高一 · 立体几何学
如图三棱柱, $A B C D$ 为菱形, $\angle B A D=60^{\circ}, F A=F D, M$ 为 $A B$ 的中点, 平面 $F A D \perp$ 平面 $A B C D$.

(I) 求证: $A C \perp F M$;

(II) 若直线 $F M$ 与平面 $A B C D$ 所成角为 $45^{\circ}$, 求二面角 $F-M D-A$ 所成角的正弦值
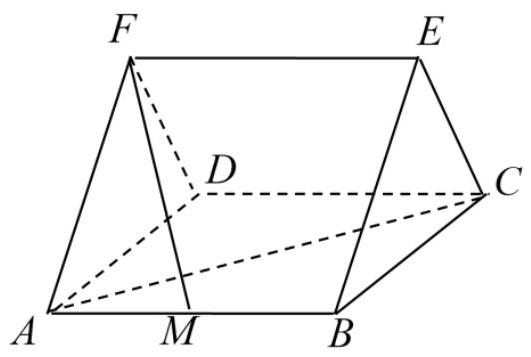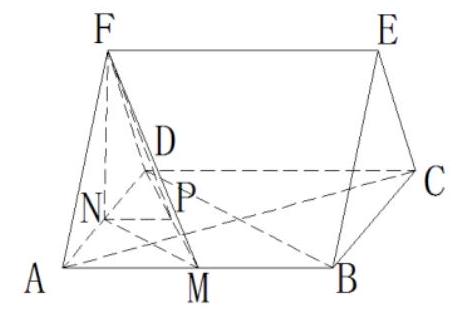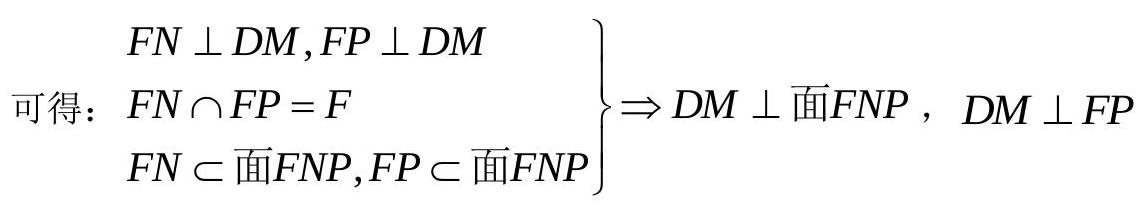
答案: ) 证明见解析 (II) $\frac{2 \sqrt{5}}{5}$
解析: 【分析】

(I) 取 $A D$ 的中点 $N$, 连接 $F N$, 可得 $F N \perp$ 面 $A B C D$, 可得 $F N \perp A C$, 同时由 $A C \perp M N$ ，可得 $A C \perp$ 面 $F M N ，$ 可得 $A C \perp F M$ ；

(II) 过 $N$ 作 $M D$ 的垂线, 垂足为 $P$, 连接 $F P$, 可得 $\angle F P N$ 即为二面角 $F-M D-A$所成角, 同时由题意可得 $N G=\frac{1}{2} A M, F N=M N$, 设设 $F N=a$, 则 $F N=M N=\mathrm{a}$, $N P=\frac{1}{2} A M=\frac{a}{2}, F P=\frac{\sqrt{5}}{2} \mathrm{a}$, 可得 $\sin \angle F P N$ 的值, 即二面角 $F-M D-A$ 所成角的正弦值为 $\frac{2 \sqrt{5}}{5}$.

【详解】

解: (I) 取 $A D$ 的中点 $N$, 连接 $F N$, 由 $F A=F D$ 可得: $F N \perp A D$,

故: $\left.\begin{array}{l}F N \perp A D \\ \text { 面 } F A D \perp \text { 面 } F A D C D \cap \text { 面 } A B C D=A D \\ F N \subset \text { 面 } F A D\end{array}\right\} \Rightarrow F N \perp$ 面 $A B C D$

由 $A C \subset$ 面 $A B C D$, 可得 $F N \perp A C$,

同时易得: $M N / / B D, A C \perp B D$, 可得 $A C \perp M N$

故: $\left.\begin{array}{l}F N \perp A C, A C \perp M N \\ F N \subset M N=N \\ F N \subset \text { 面 } F M N, M N \subset \text { 面 } F M N\end{array}\right\} \Rightarrow A C \perp$ 面 $F M N$

由 $F M \subset$ 面 $F M N$

故 $A C \perp F M$;

(II) 过 $N$ 作 $M D$ 的垂线, 垂足为 $P$, 连接 $F P$,

易得: $N G \| A M$, 且 $N G=\frac{1}{2} A M$,

同时由直线 $F M$ 与平面 $A B C D$ 所成角为 $45^{\circ}, F N \perp$ 面 $A B C D$, 可得 $\angle F M N=45^{\circ}$,

$\triangle F M N$ 为等腰直角三角形, $F N=M N$,

则 $\angle F P N$ 即为二面角 $F-M D-A$ 所成角.

设 $F N=a$, 则 $F N=M N=\mathrm{a}, N P=\frac{1}{2} A M=\frac{a}{2}$,

在 $\triangle F N P$ 中, 可得: $F P=\frac{\sqrt{5}}{2} \mathrm{a}$

可得: $\sin \angle F P N=\frac{F N}{F P}=\frac{2 \sqrt{5}}{5}$,

即二面角 $F-M D-A$ 所成角的正弦值为 $\frac{2 \sqrt{5}}{5}$.

【点睛】

本题主要考查线面垂直的判定与性质, 及二面角的求法, 综合性大, 属于难题.